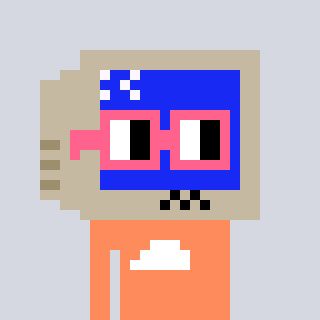
a pixel art character with square pink glasses, a old monitor-shaped head and a peachy-colored body on a cool background